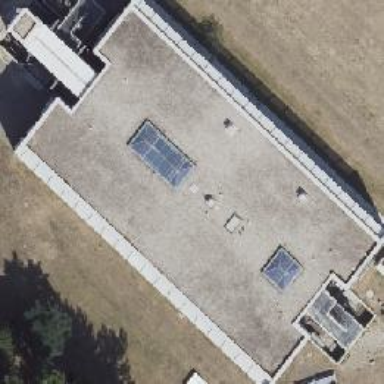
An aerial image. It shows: School building with flat roof.